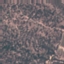
Land use / land cover class: HerbaceousVegetation